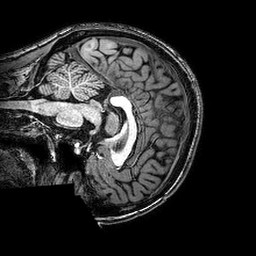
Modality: T1w
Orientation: sagittal
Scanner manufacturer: philips
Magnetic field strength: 3 T
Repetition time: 0.008151 s
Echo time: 0.00374 s